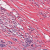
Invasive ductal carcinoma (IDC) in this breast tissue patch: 1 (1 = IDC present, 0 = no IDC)